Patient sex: M
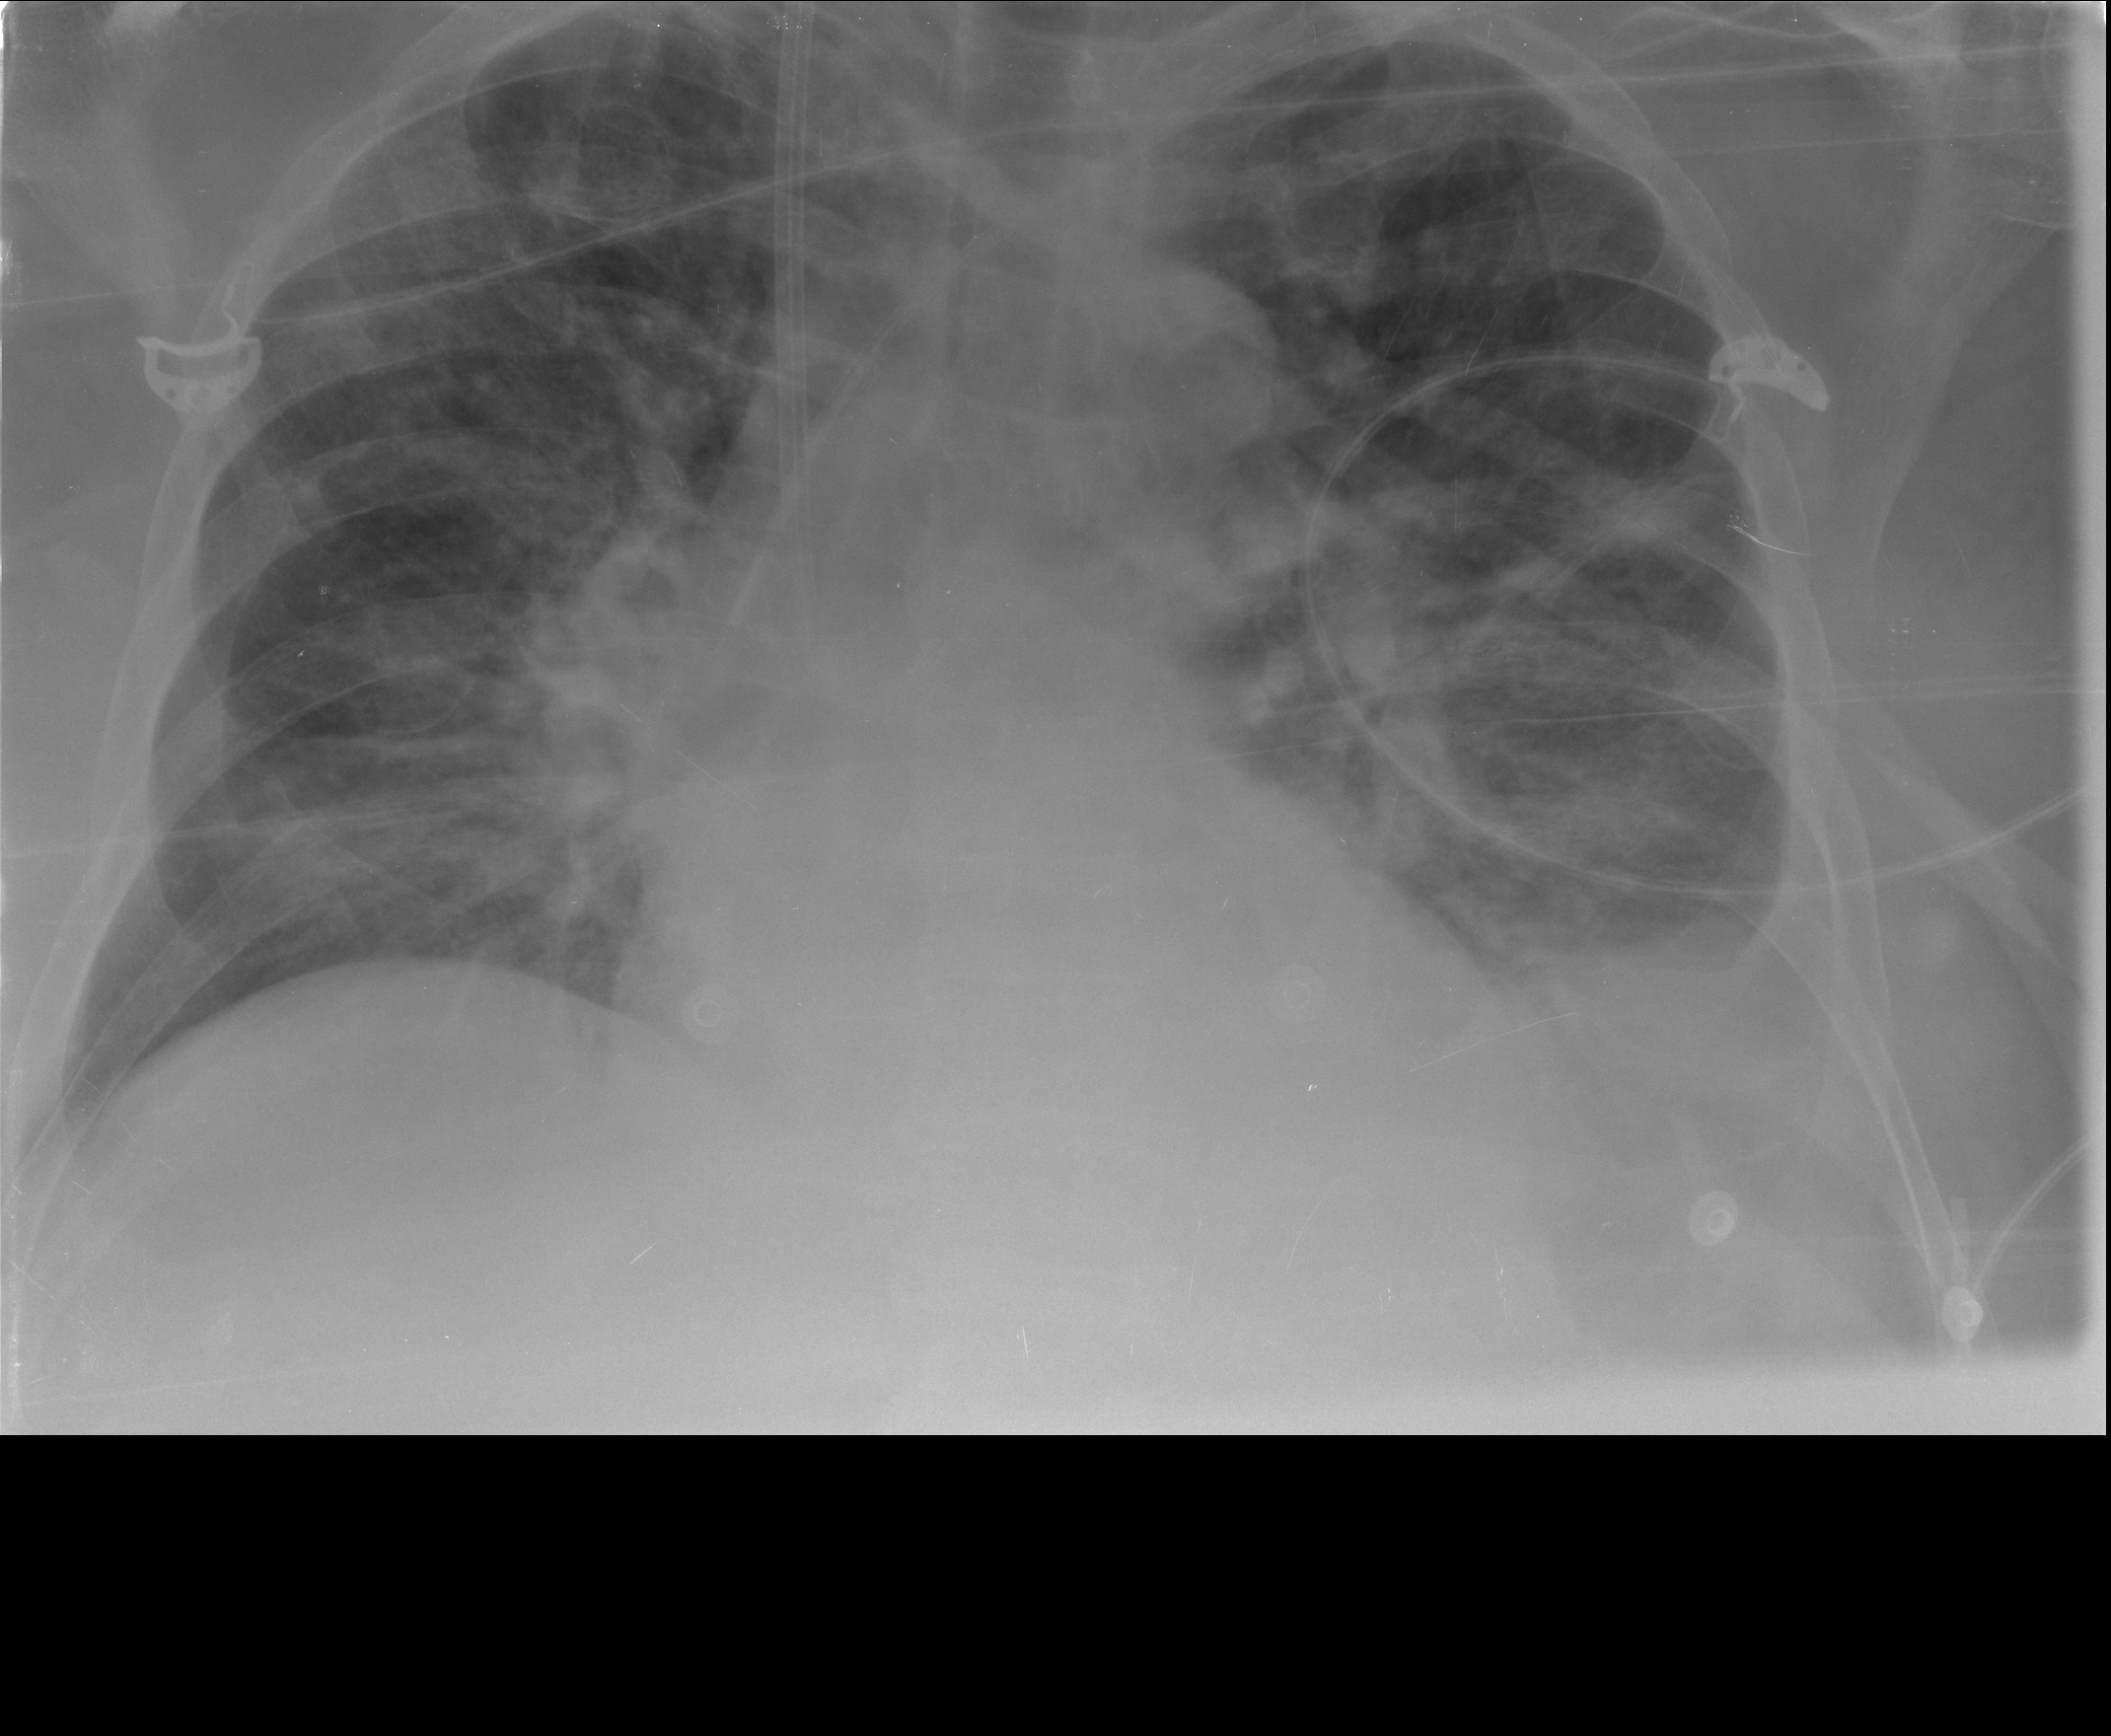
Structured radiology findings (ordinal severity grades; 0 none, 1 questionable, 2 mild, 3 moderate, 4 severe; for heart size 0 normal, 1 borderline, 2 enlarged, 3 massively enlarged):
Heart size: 2
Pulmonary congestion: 3
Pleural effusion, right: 1
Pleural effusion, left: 3
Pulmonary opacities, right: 2
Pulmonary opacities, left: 2
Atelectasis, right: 2
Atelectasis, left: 3